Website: bh-photo
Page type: payment
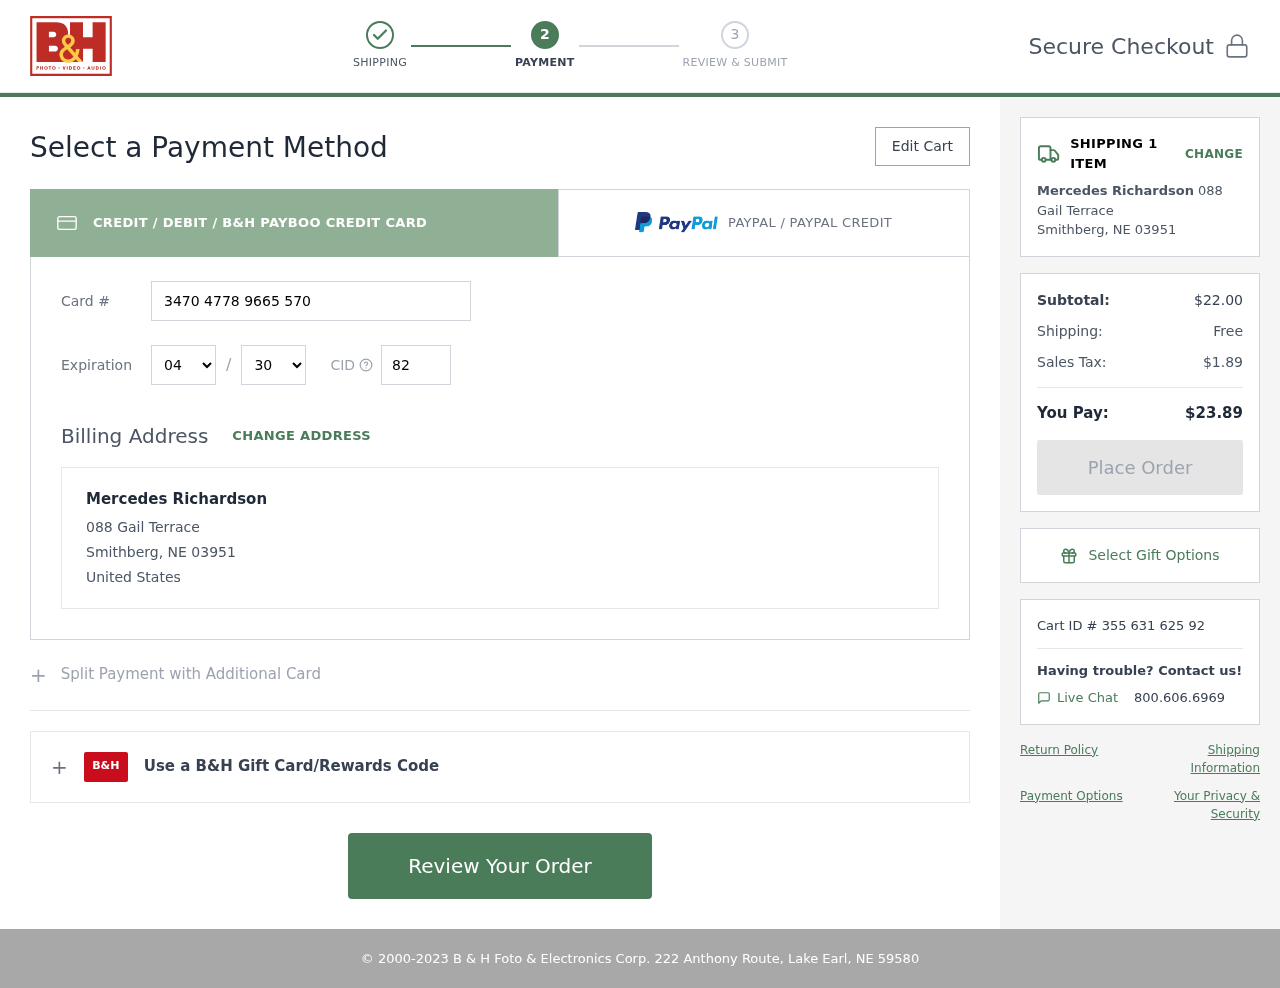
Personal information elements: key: PII_CARD_CVV
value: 8279
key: PII_CARD_EXPIRY_MONTH
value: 04
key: PII_CARD_EXPIRY_YEAR
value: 30
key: PII_CARD_NUMBER
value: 3470 4778 9665 570
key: PII_CITY_STATE_ZIP
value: Smithberg, NE 03951
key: PII_COUNTRY
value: United States
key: PII_FULLNAME
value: Mercedes Richardson
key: PII_STREET
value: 088 Gail Terrace
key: PII_FULLNAME2
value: Mercedes Richardson
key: PII_CITY
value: Smithberg
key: PII_STATE_ABBR
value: NE
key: PII_POSTCODE
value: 03951
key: PII_POSTCODE_FULL
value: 03951
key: PII_CITY_STATE
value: Smithberg, NE
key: PII_POSTCODE_NUMERIC
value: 3951
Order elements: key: ORDER_NUM_ITEMS
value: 1
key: ORDER_SUBTOTAL
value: $22.00
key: ORDER_SHIPPING_COST
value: Free
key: ORDER_TAX
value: $1.89
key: ORDER_TOTAL
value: $23.89
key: ORDER_ID
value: Cart ID # 355 631 625 92